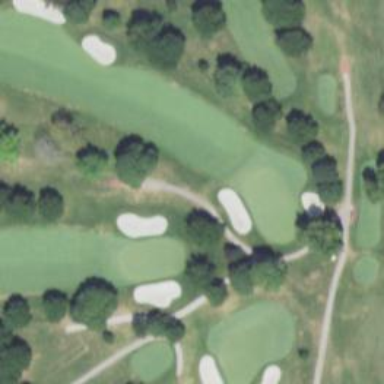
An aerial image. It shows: Service road used as golf cart path.